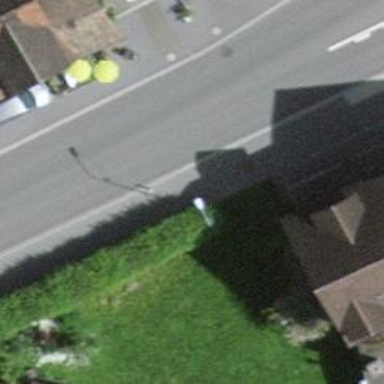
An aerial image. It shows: Hedge acting as barrier.